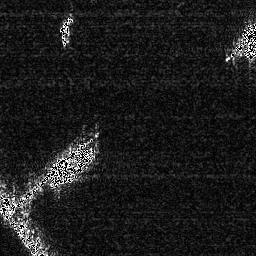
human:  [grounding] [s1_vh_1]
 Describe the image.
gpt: In the satellite image, there is  <ref>1 medium ship </ref> <box>[[21, 4, 28, 18, 0]]</box> located at top left.